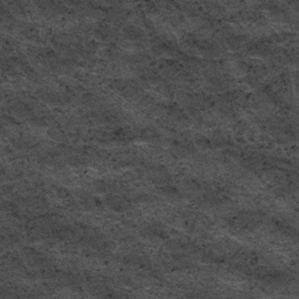
Label: frost